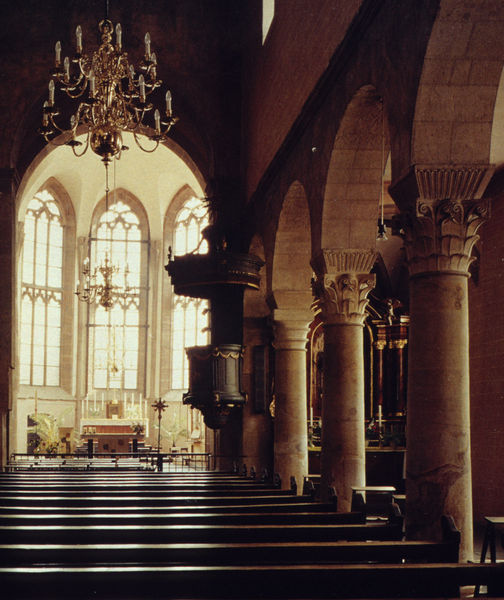
Titel: Kirche Sankt Justinus (Langhaus)
Standort: Höchst (Frankfurt)
Institution: Kirche Sankt Justinus
Schlagwörter: blätter, dunkel, schatten, weiß, ocker, sand, sitzen, blumen, braun, fenster, hell, holz, licht, pfeiler, raum, schwarz, säule, säulen, blick, dach, rot, architektur, stein, bild, innenraum, kirche, gold, interieur, innen, pflanze, gotik, kontrast, rund, schiff, ansicht, bogen, mauer, farbe, bank, empore, rundbogen, gestühl, floral, kerzen, kronleuchter, leuchter, lüster, galerie, foto, fotografie, bögen, hell dunkel, gang, arkade, helligkeit, kreuz, stern, dom, altar, arkaden, bänke, inneres, kapitelle, kapitell, photo, kerzenleuchter, kirchenbank, kirchenschiff, kirchenbänke, mittelschiff, voluten, farbfoto, gotisch, kanzel, seitenschiff, spitzbogen, spitzbögen, ionisch, apsis, rundbögen, chor, kapelle, predigt, baldachin, ständer, dorisch, gothik, sitzbank, schaft, christentum, sakralbau, masswerk, kapitel, fesnter, basilika, akanthus, romanisch, gotteshaus, arke, absiss, seulen, kirchenfenster, luster, sxhwarz, archigektur, bardachin, kanzeldeckel, korinthische säulen, bak, volksaltar, helldunkel komposition